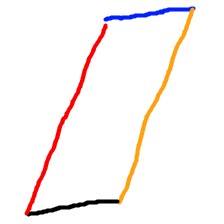
Shape: parallelogram